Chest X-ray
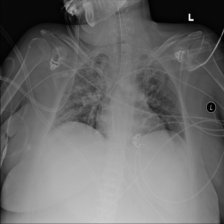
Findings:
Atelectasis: negative
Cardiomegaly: negative
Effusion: negative
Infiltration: negative
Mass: negative
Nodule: negative
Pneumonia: negative
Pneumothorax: negative
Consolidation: negative
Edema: negative
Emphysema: negative
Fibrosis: negative
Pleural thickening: negative
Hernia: negative